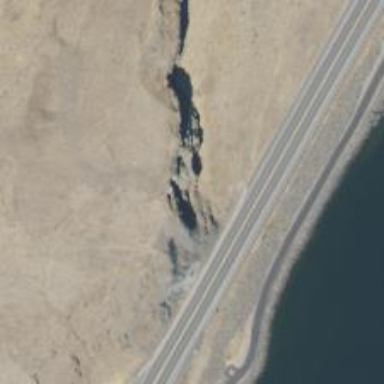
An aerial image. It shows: Natural cliff.